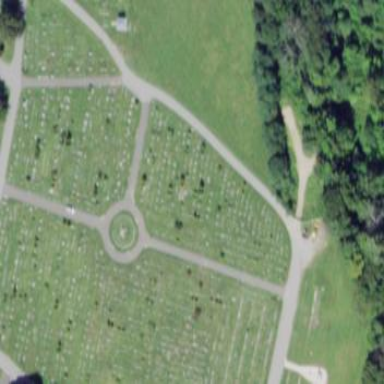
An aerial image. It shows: Cemetery.